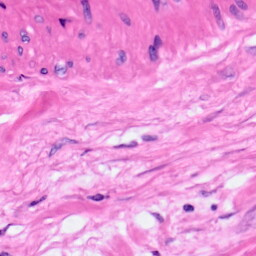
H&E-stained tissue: Pancreatic